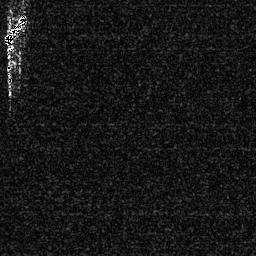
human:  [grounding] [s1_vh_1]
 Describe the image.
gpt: In the satellite image, there is  <ref>1 medium ship </ref> <box>[[0, 4, 10, 17, 0]]</box> located at top left.